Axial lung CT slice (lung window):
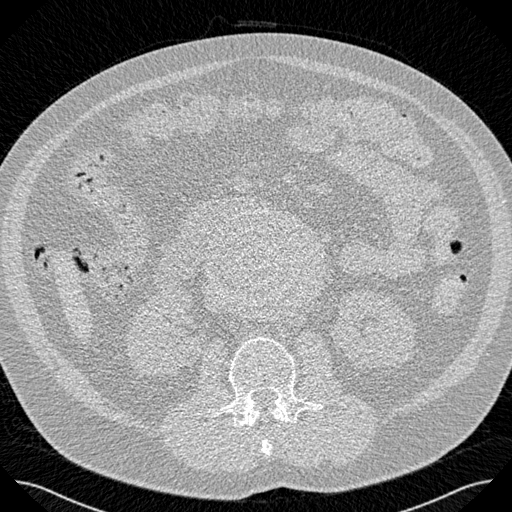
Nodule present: no